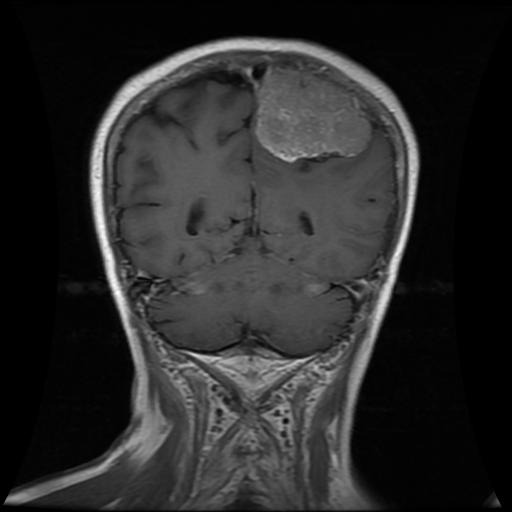
Label: meningioma